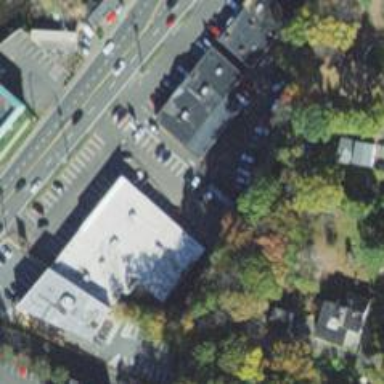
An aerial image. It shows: Part of building is shown in the image.